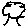
Label: tree